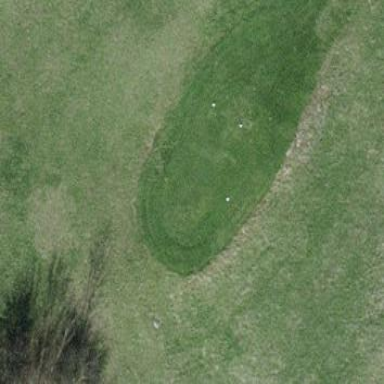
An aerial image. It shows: Golf tee area covered with grass.